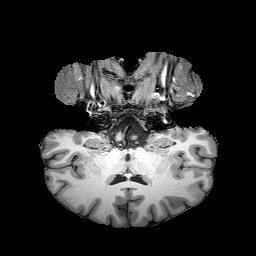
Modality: T1w
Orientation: sagittal
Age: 34
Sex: male
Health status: healthy